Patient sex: F
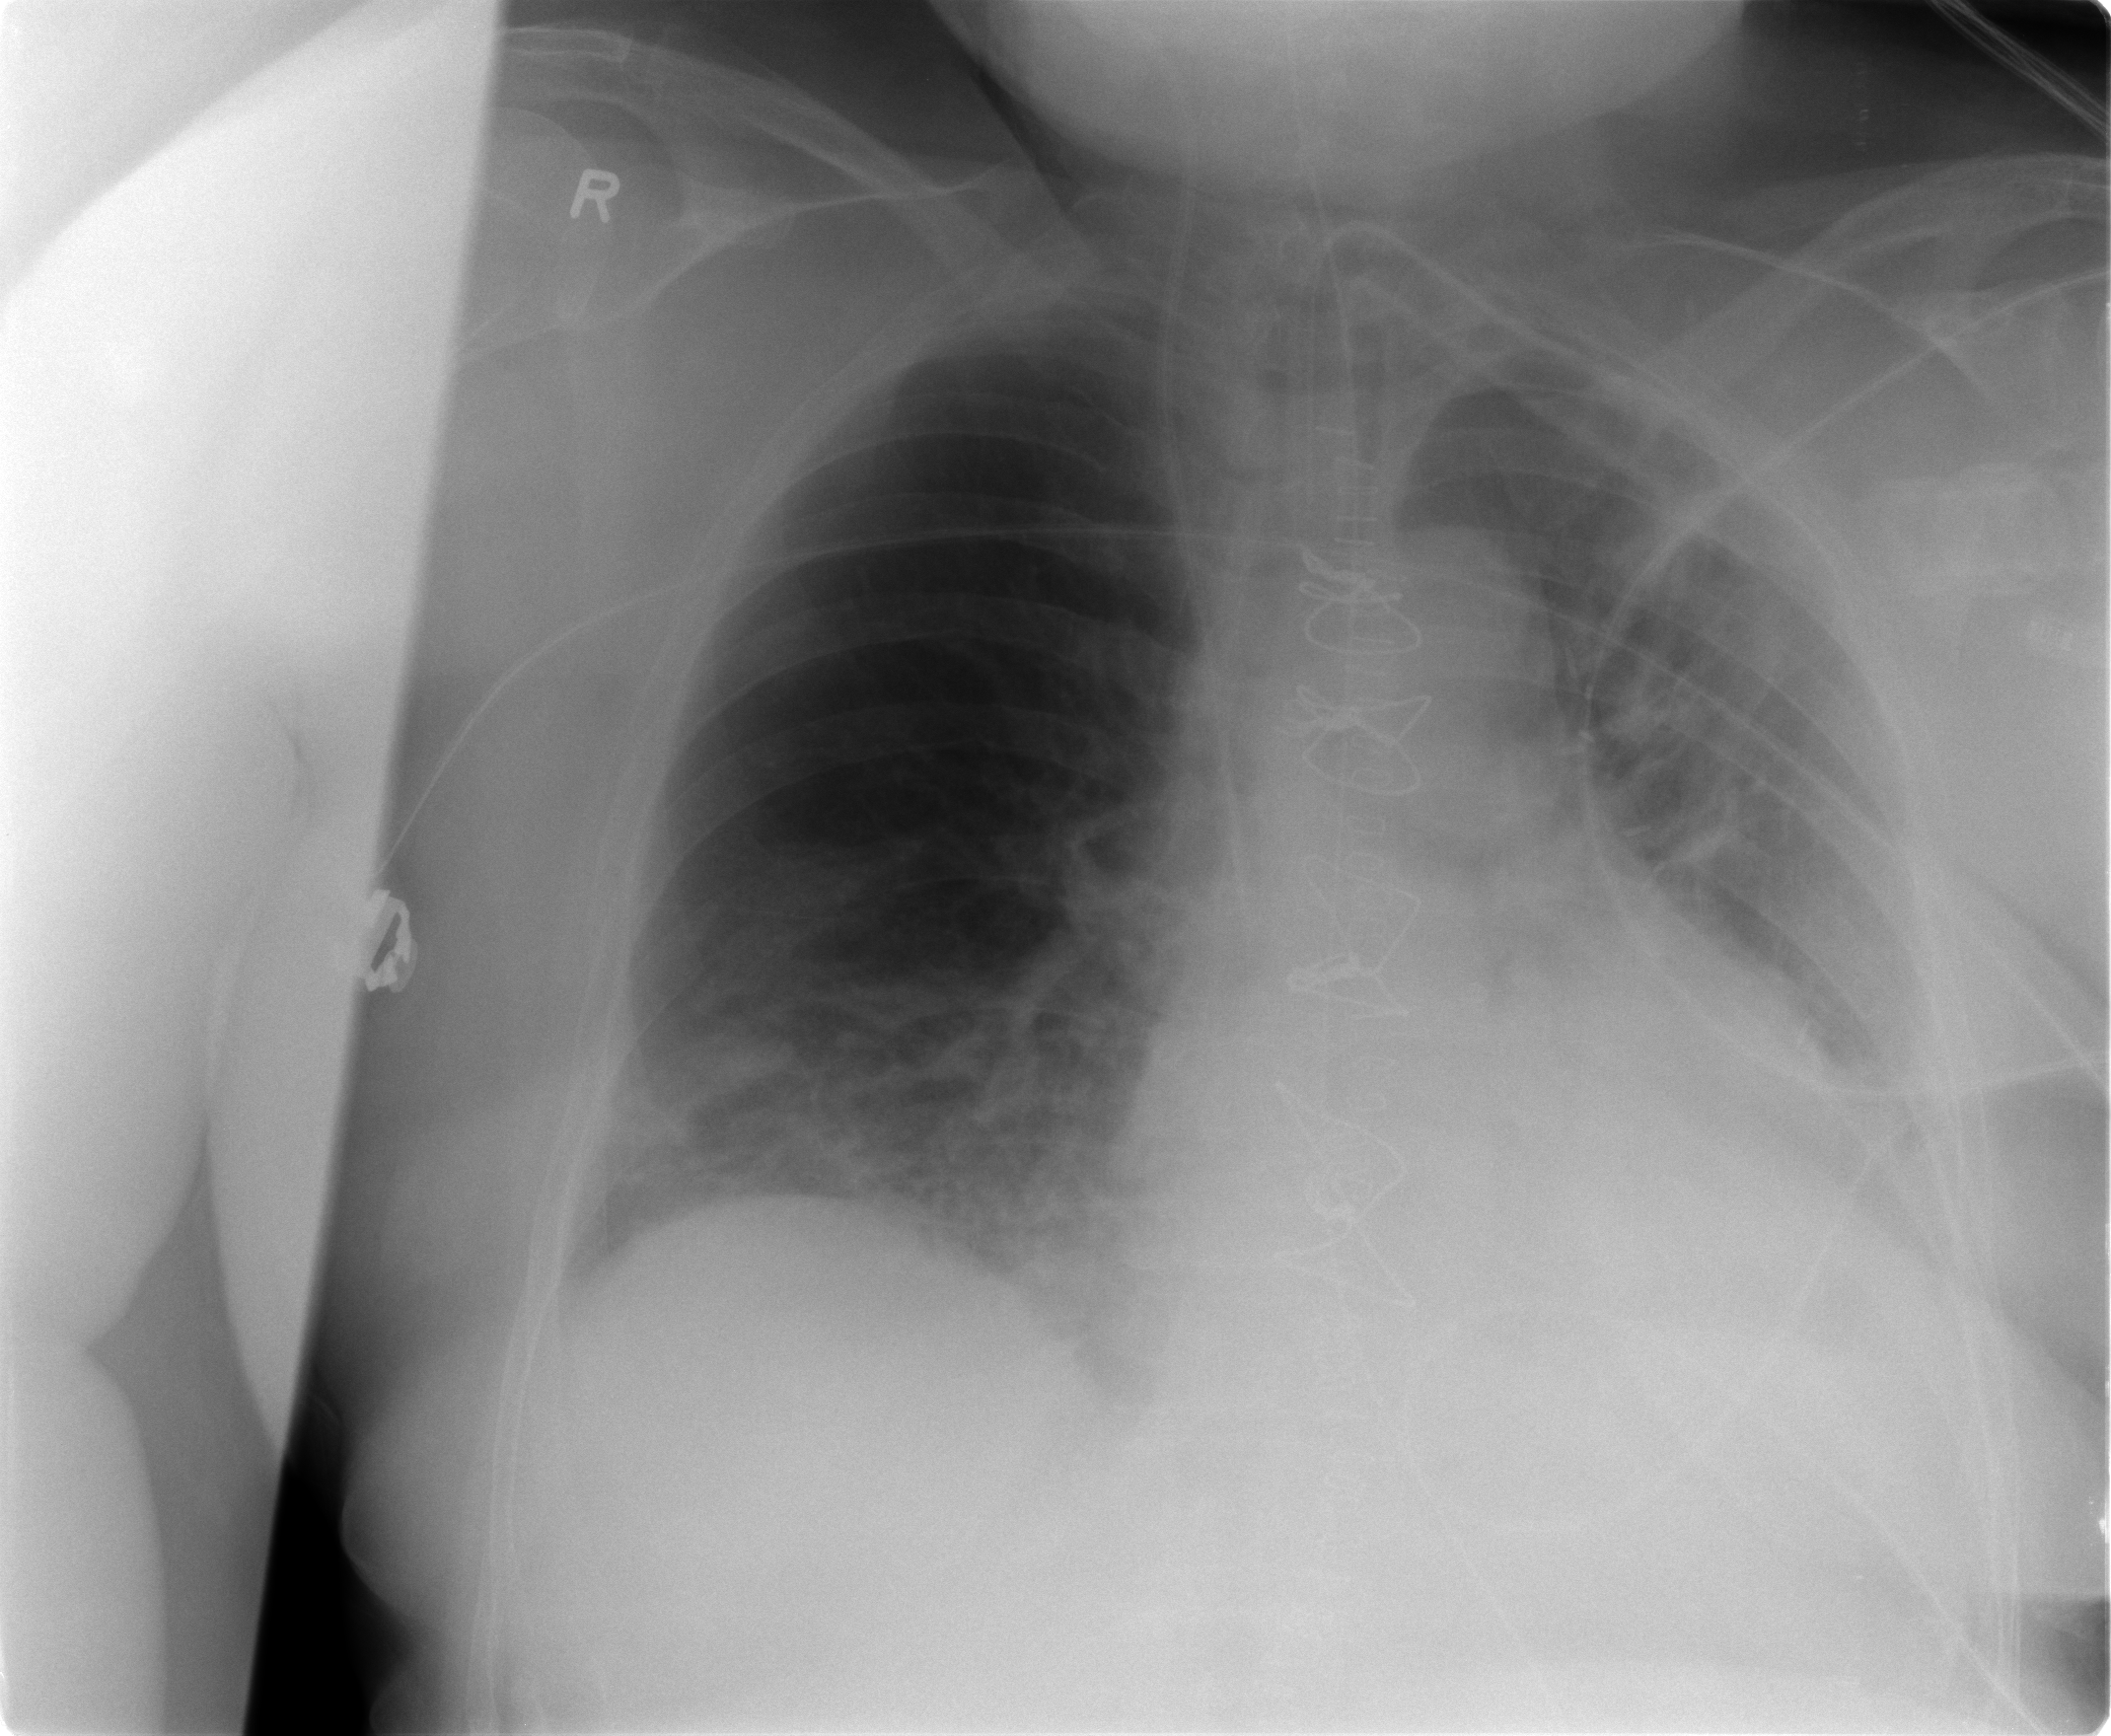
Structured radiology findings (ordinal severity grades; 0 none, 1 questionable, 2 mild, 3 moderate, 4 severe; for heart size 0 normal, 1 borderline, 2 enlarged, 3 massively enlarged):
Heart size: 2
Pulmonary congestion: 1
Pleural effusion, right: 1
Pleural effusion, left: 2
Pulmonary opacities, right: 2
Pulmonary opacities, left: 2
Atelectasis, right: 2
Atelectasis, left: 2